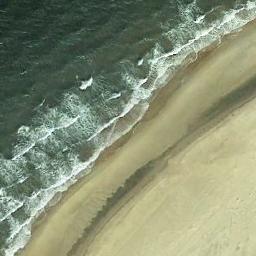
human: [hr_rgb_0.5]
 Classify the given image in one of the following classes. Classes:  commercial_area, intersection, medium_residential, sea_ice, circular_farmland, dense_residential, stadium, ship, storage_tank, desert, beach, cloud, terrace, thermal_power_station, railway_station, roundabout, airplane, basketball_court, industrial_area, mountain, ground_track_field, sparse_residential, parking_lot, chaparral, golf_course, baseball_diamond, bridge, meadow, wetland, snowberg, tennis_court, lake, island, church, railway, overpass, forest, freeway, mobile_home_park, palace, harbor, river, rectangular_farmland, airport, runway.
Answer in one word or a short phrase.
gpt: beach